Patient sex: M
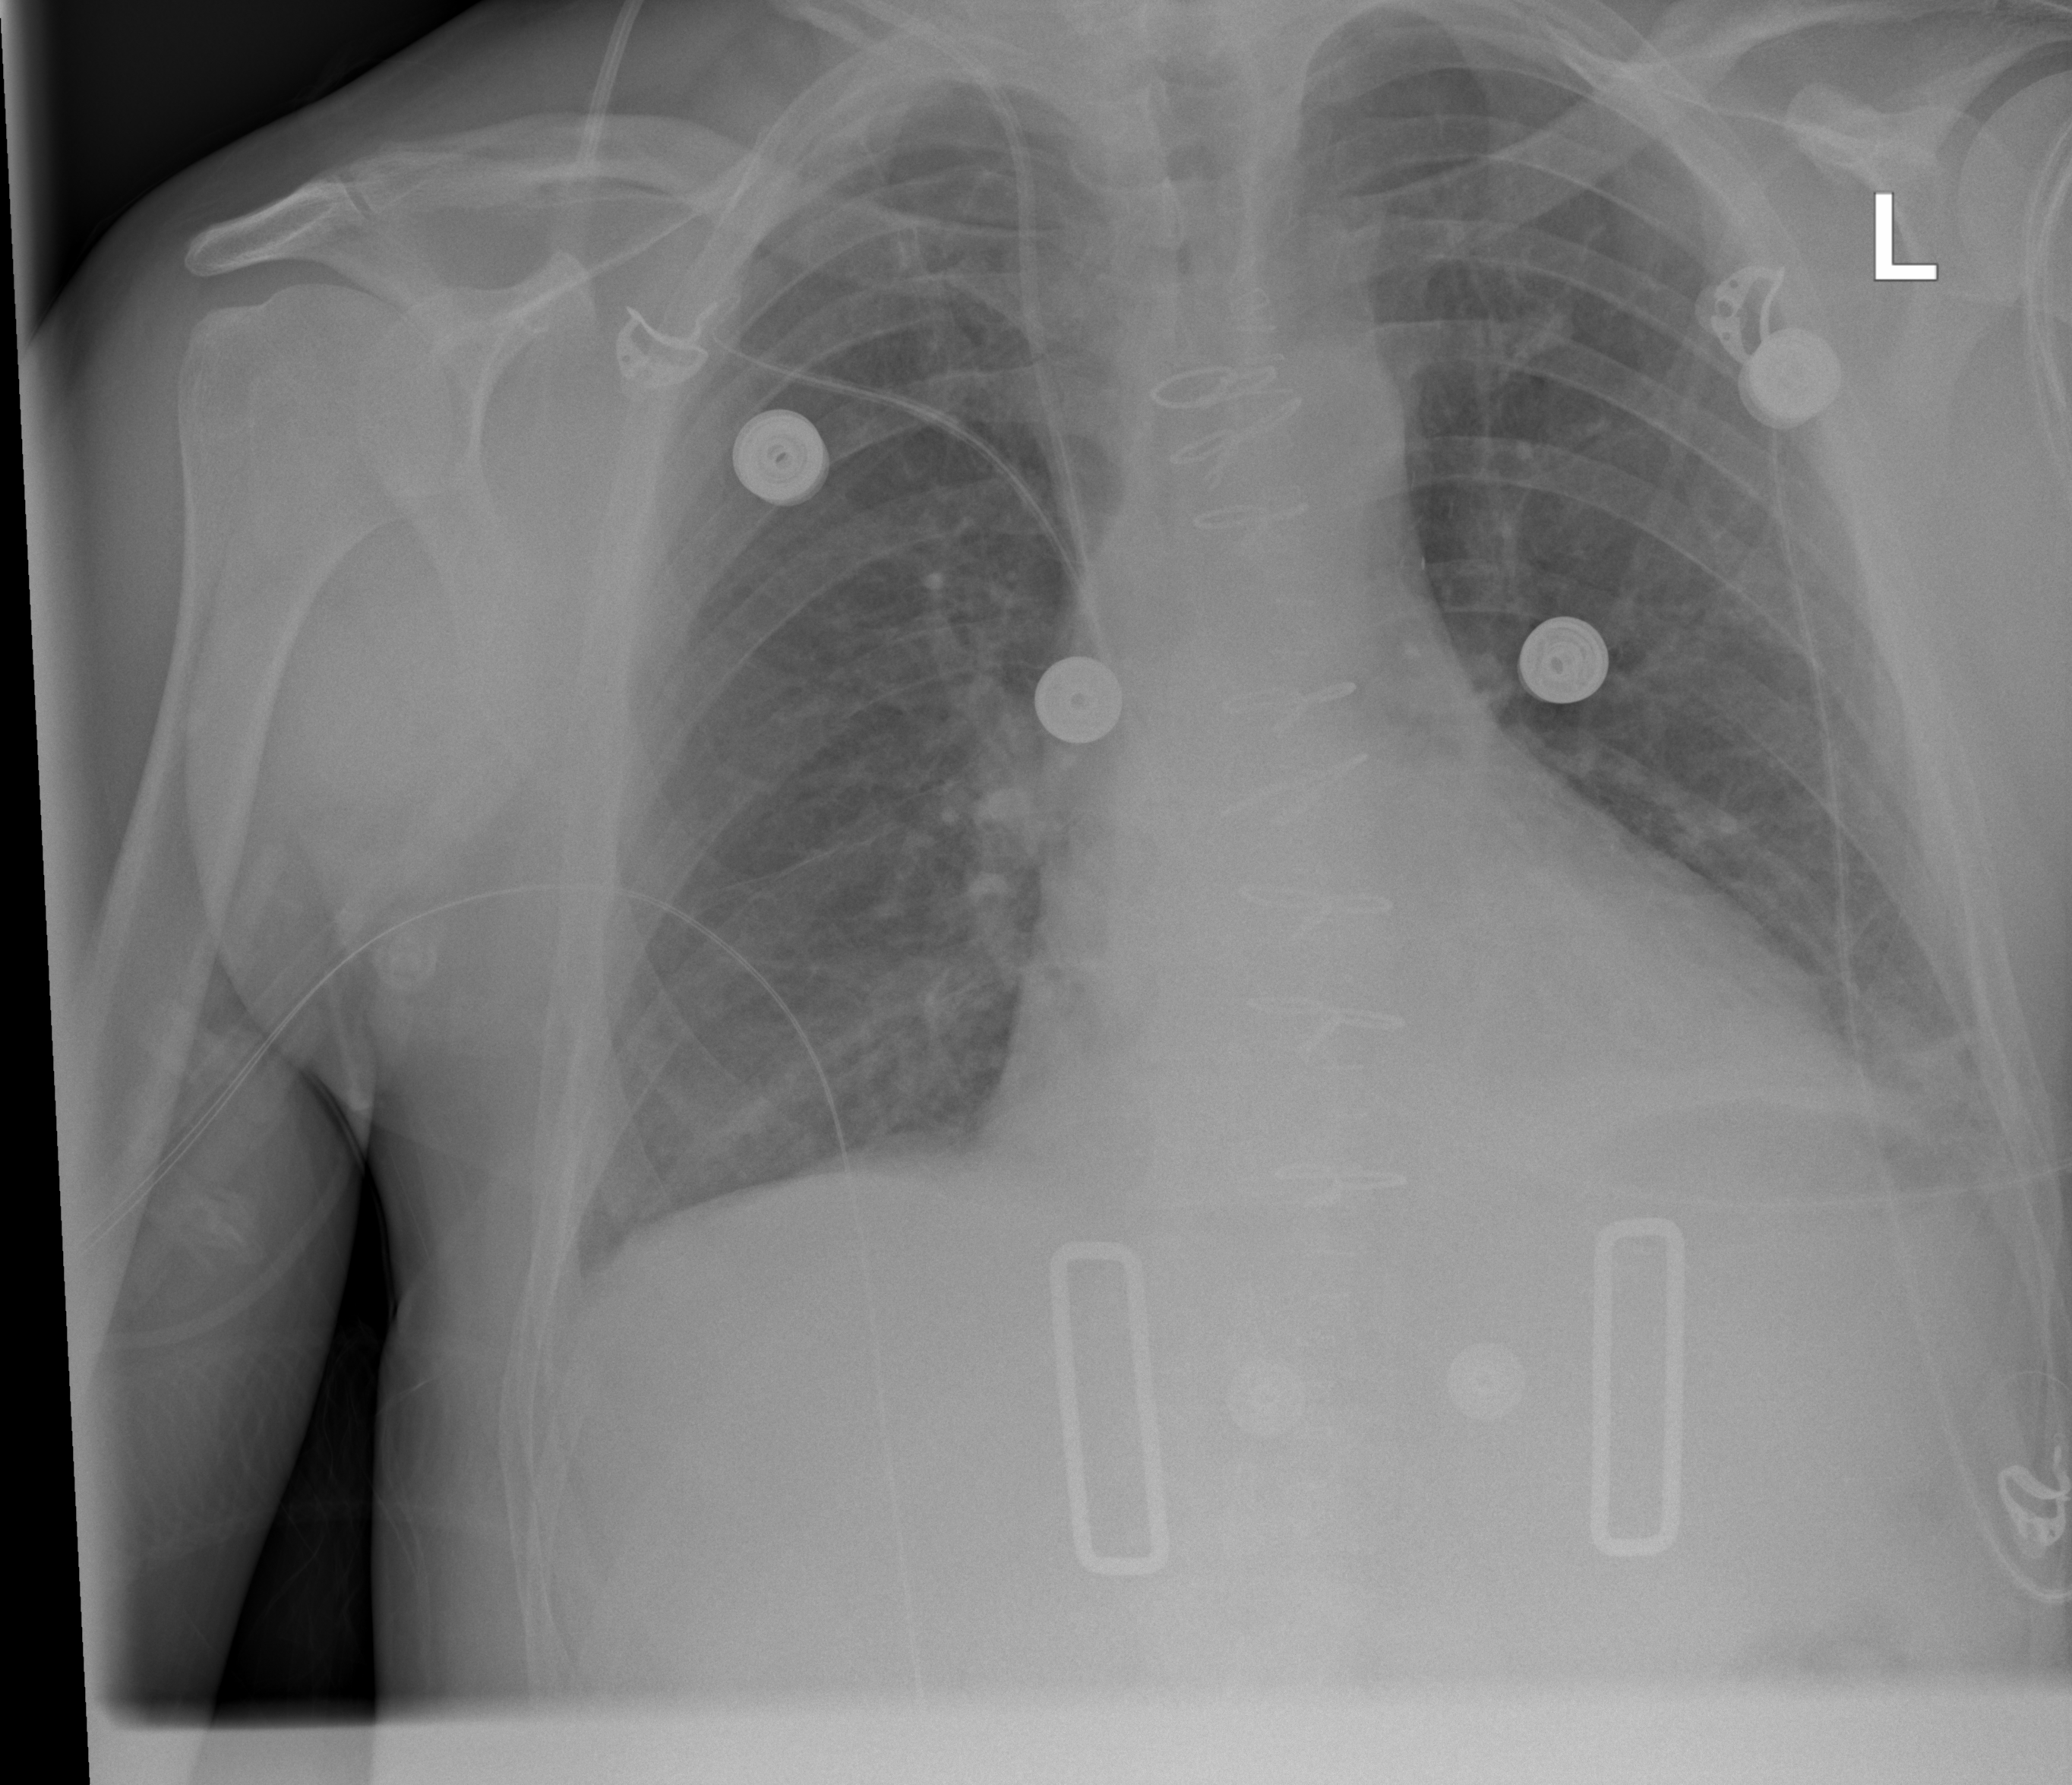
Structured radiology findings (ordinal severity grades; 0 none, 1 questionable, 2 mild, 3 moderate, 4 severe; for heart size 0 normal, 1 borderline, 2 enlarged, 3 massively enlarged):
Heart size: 1
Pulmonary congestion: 0
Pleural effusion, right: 2
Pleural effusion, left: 2
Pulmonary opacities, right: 0
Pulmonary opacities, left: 0
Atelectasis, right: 2
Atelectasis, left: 2